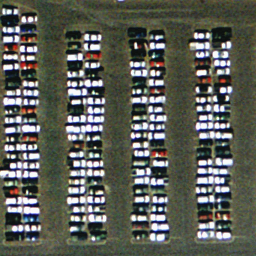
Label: parkinglot